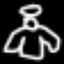
Label: angel